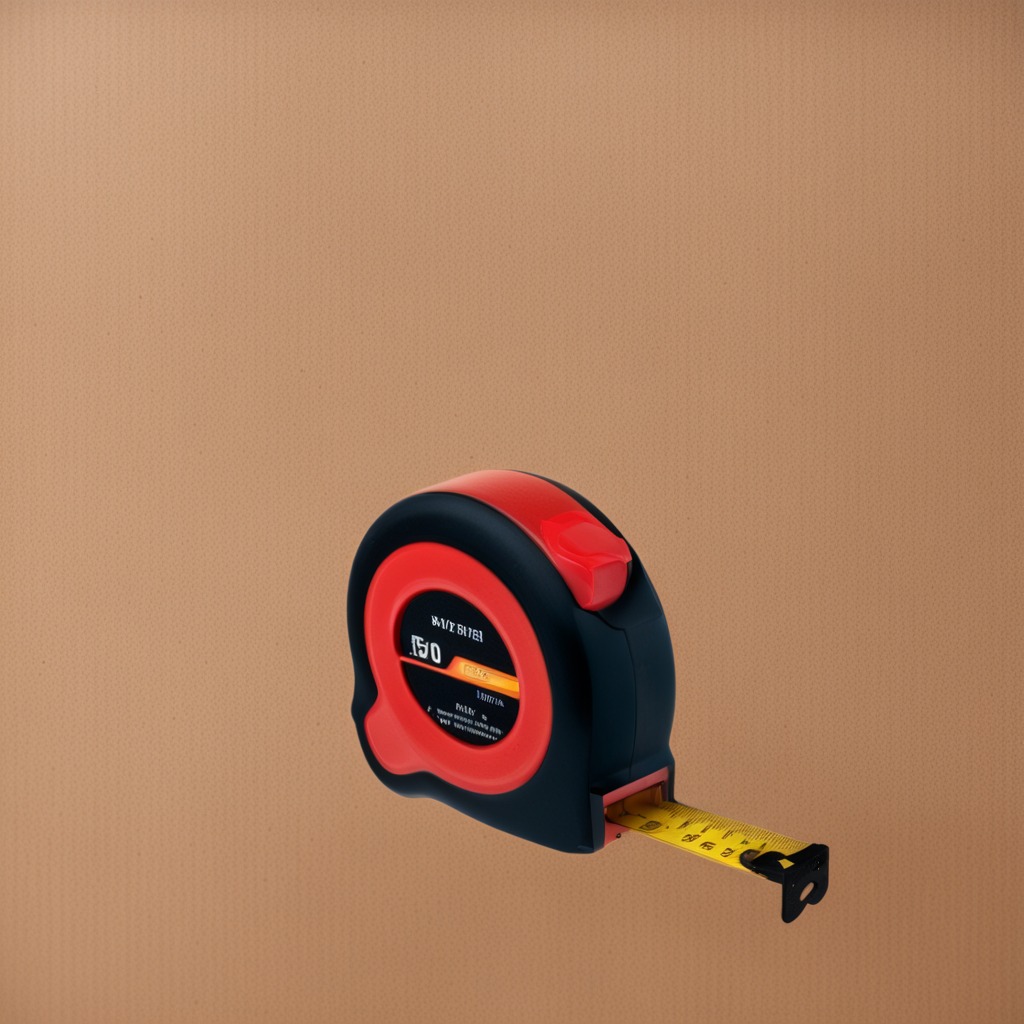
A measuring tape is lying on the cardboard box surface in the outdoor workshop during daytime bright natural light soft shadows slightly creased but